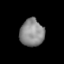
Tissue: lung
Cell type: Epithelial cells
Senescence score: 0.2381
Nuclear area (px): 646
Mean DAPI intensity: 138.596